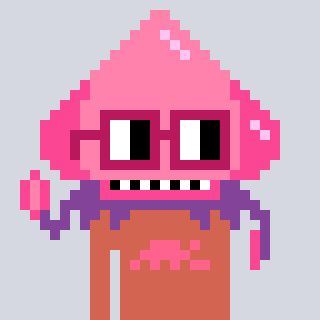
a pixel art character with square dark red glasses, a squid-shaped head and a peachy-colored body on a cool background